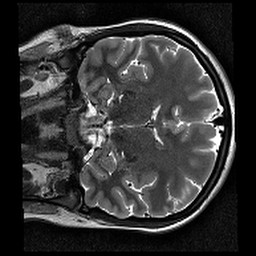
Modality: T2w
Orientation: coronal